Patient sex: F
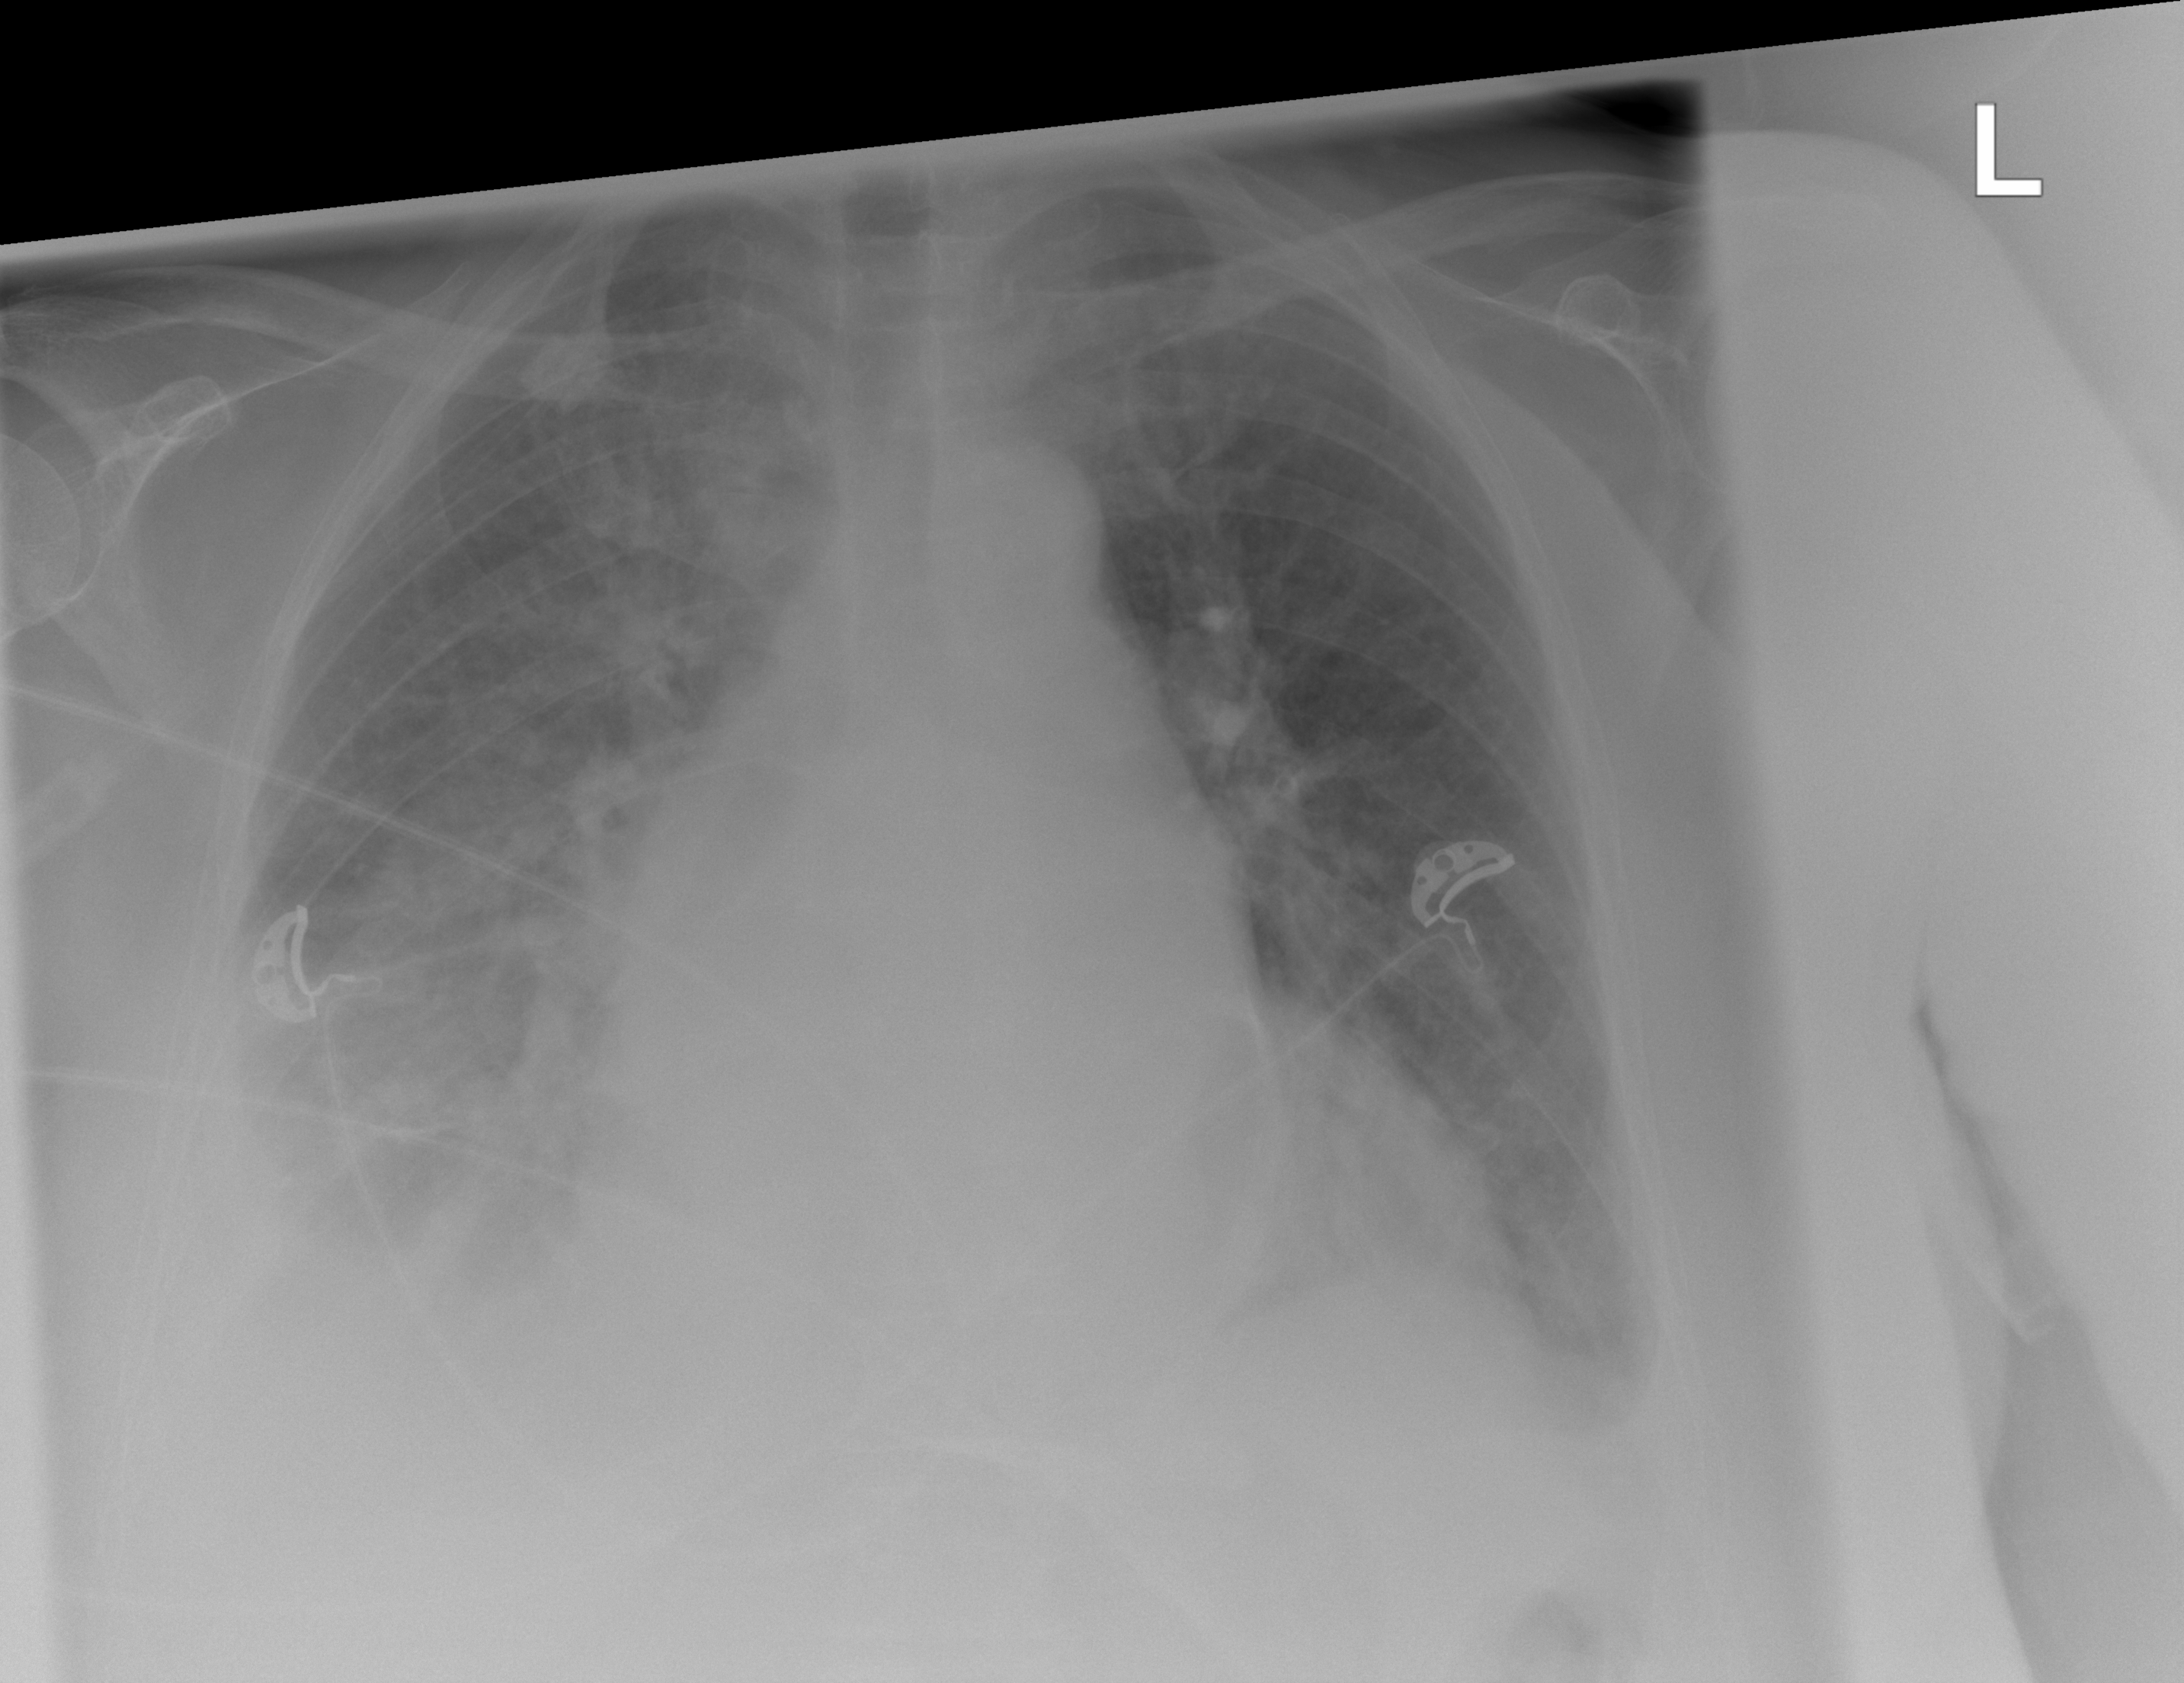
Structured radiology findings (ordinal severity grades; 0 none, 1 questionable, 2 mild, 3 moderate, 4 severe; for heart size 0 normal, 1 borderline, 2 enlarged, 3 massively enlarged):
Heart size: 2
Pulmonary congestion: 2
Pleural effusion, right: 3
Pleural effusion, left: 2
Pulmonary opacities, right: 2
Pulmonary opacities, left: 0
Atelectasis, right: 2
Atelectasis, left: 2